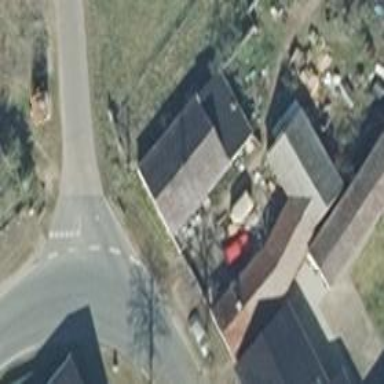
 while the building itself is painted in white."